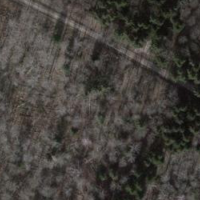
EUNIS habitat code: 41
Species observed at this site:
Prunus padus
Anthriscus sylvestris